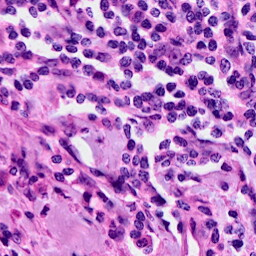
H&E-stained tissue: Cervix